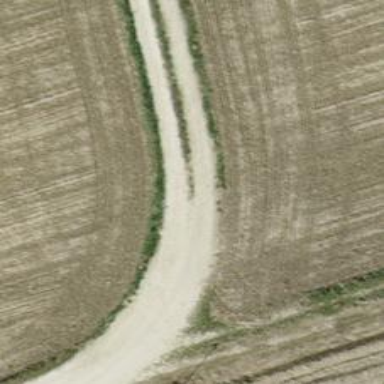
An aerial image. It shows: Track with grade 2 tracktype.